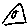
Label: triangle